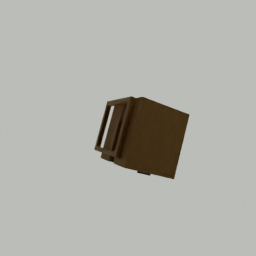
Label: furniture